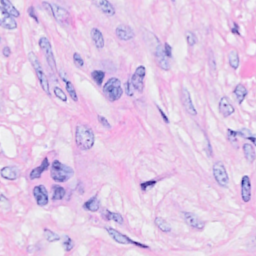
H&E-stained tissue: Breast